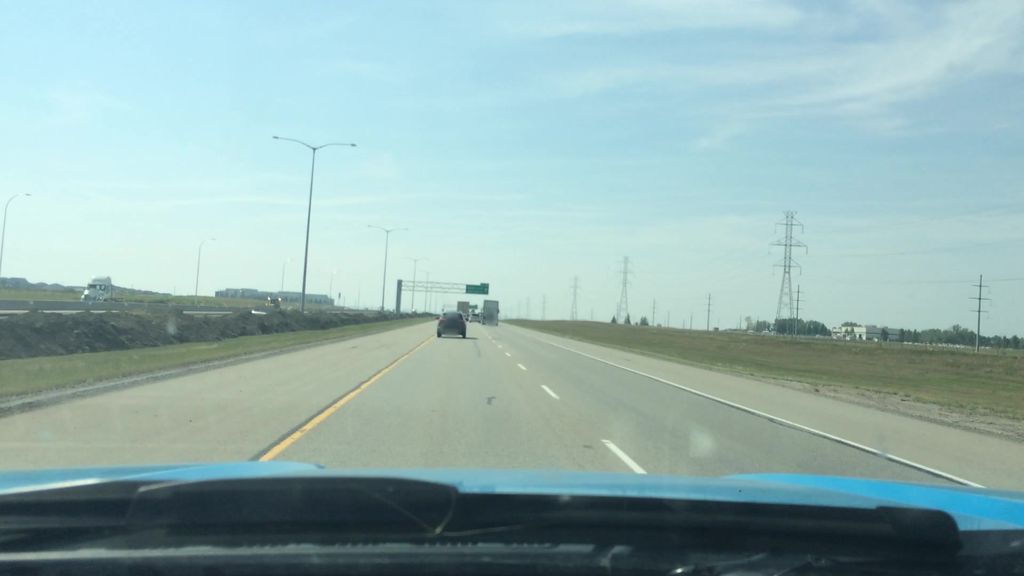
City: calgary